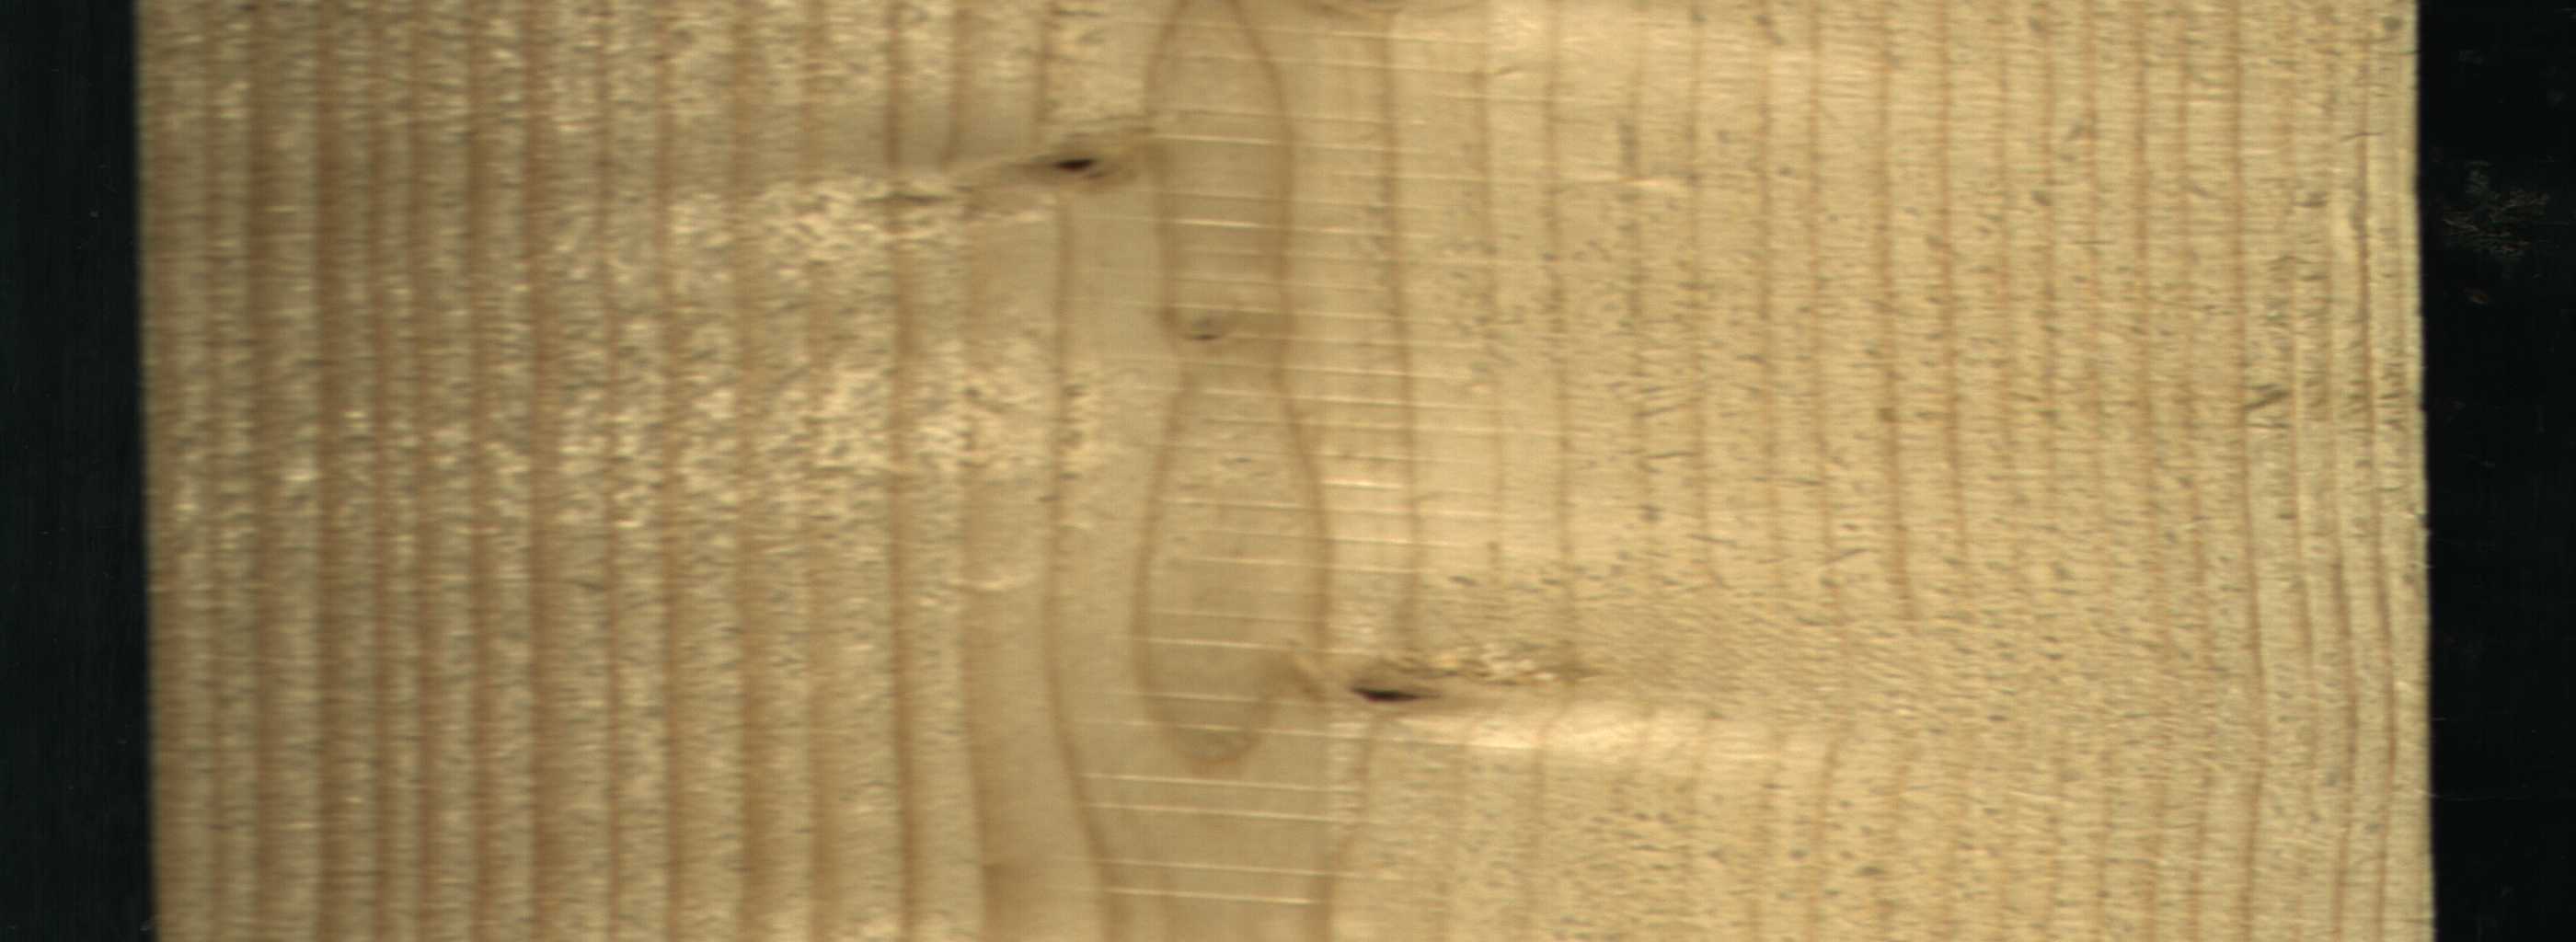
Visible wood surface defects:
Dead_Knot
Live_Knot